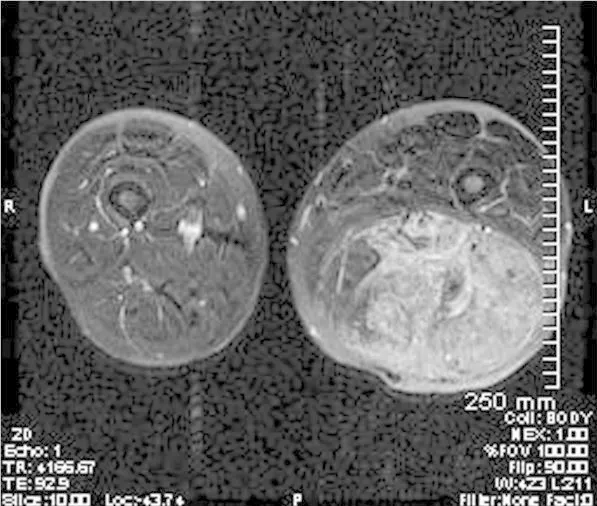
A; T2- weighted axial MR image showing avid enhancement of soft tissue components throughout the region indicating presence of various mesenchymal components including fat. Multiple serpiginous enlarged draining and feeding vessels can also be identified.
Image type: radiology (mri)